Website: lowes
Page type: order-tracking
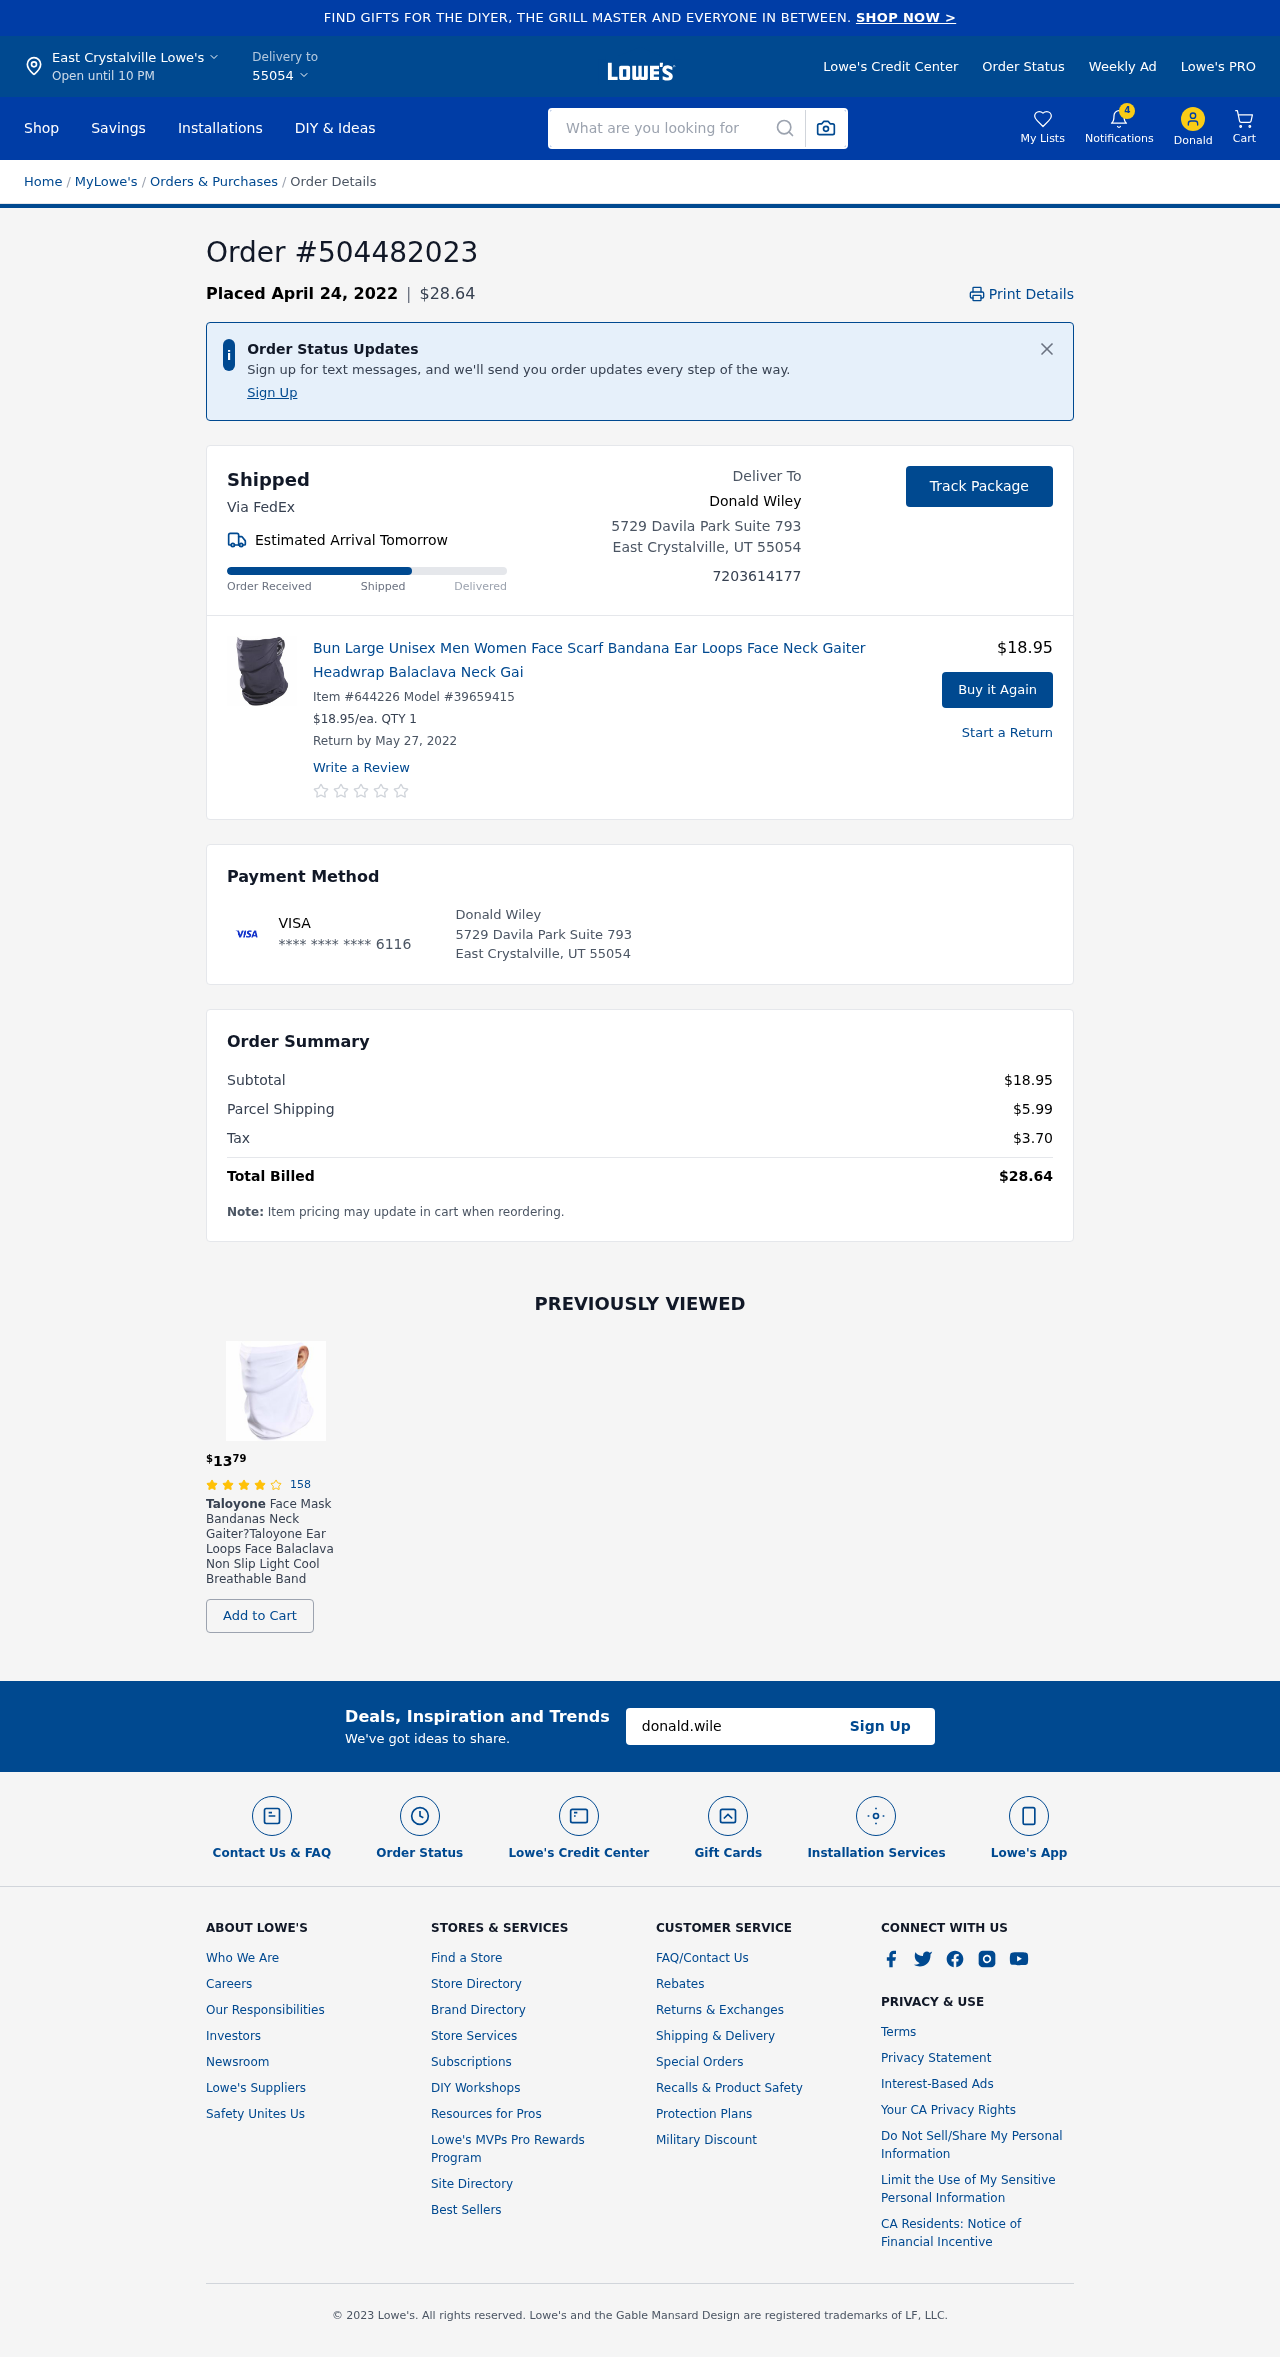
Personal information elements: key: PII_CARD_LAST4
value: **** **** **** 6116
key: PII_CARD_TYPE
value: VISA
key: PII_CITY
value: East Crystalville Lowe's
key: PII_CITY
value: East Crystalville
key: PII_CITY_STATE_ZIP
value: East Crystalville, UT 55054
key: PII_EMAIL
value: donald.wiley@gmail.com
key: PII_FIRSTNAME
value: Donald
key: PII_FULLNAME
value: Donald Wiley
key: PII_PHONE
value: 7203614177
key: PII_POSTCODE
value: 55054
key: PII_STREET
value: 5729 Davila Park Suite 793
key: PII_FULLNAME2
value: Donald Wiley
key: PII_STATE_ABBR
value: UT
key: PII_POSTCODE_FULL
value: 55054
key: PII_CITY_STATE
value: East Crystalville, UT
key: PII_POSTCODE_NUMERIC
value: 55054
Product elements: key: PRODUCT1_NAME
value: Bun Large Unisex Men Women Face Scarf Bandana Ear Loops Face Neck Gaiter Headwrap Balaclava Neck Gai
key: PRODUCT1_PRICE
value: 18.95
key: PRODUCT1_QUANTITY
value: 1
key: PRODUCT2_BRAND
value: Taloyone
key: PRODUCT2_NAME
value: Face Mask Bandanas Neck Gaiter?Taloyone Ear Loops Face Balaclava Non Slip Light Cool Breathable Band
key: PRODUCT2_NUM_RATINGS
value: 158
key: PRODUCT2_PRICE
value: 13.79
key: PRODUCT2_RATING
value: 4
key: PRODUCT1_ITEM
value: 644226
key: PRODUCT1_MODEL
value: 39659415
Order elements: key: ORDER_ID
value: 504482023
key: ORDER_DATE
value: Placed April 24, 2022
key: ORDER_TOTAL
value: $28.64
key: ORDER_DELIVERY_DATE
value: Estimated Arrival Tomorrow
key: ORDER_RETURN_BY_DATE
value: Return by May 27, 2022
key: ORDER_SUBTOTAL
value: $18.95
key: ORDER_SHIPPING_COST
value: $5.99
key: ORDER_TAX
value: $3.70
Search elements: key: HEADER_SEARCH
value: What are you looking for
Other elements: key: NOTIFICATION_COUNT
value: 4